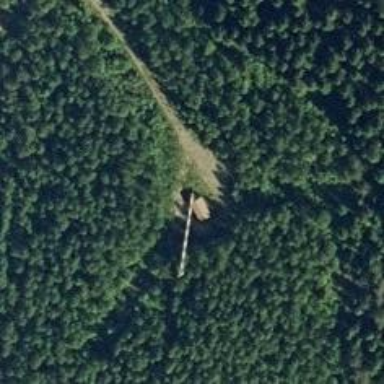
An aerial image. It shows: Mast tower used for communication.